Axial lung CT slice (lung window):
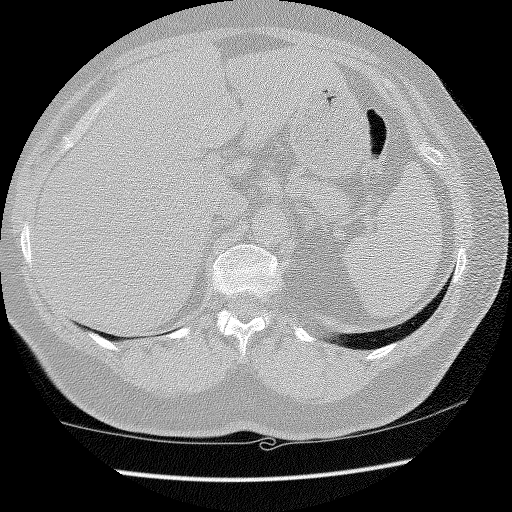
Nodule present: no